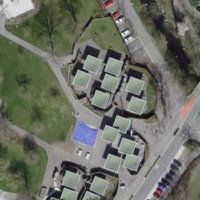
EUNIS habitat code: 54
Species observed at this site:
Cardamine pratensis